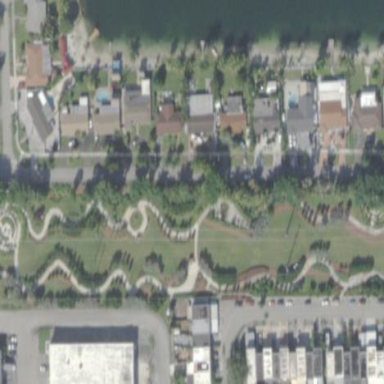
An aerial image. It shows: Lovely park for leisure and relaxation.